Field crop: maize
Growth stage: 2
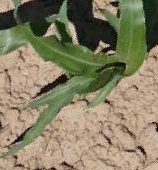
Species: maize